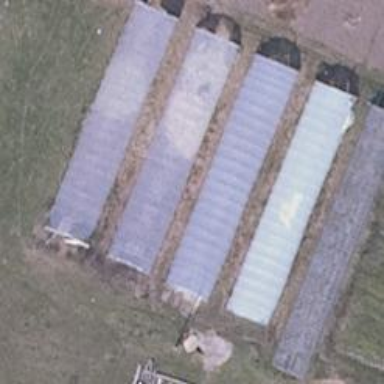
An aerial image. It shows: Area dedicated to greenhouse horticulture.